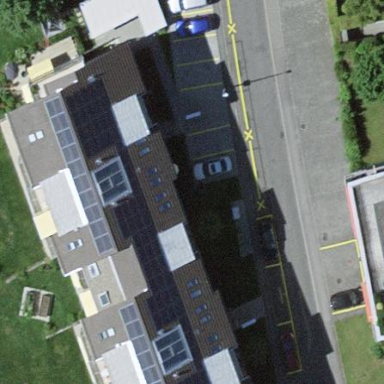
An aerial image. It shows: Solar photovoltaic panel generator.